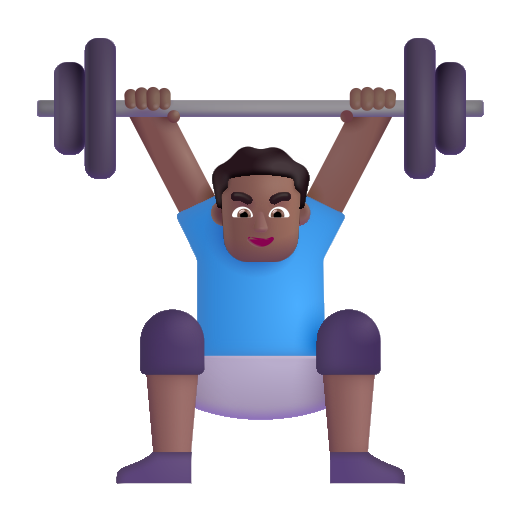
man lifting weights color  dark